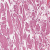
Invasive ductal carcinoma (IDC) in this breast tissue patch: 0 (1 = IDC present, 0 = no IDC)